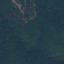
Land use / land cover: Forest